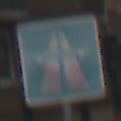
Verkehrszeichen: Autobahn
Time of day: MorningAfternoon
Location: Outdoor (Urban)
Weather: Overcast
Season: NotSpecified
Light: Natural